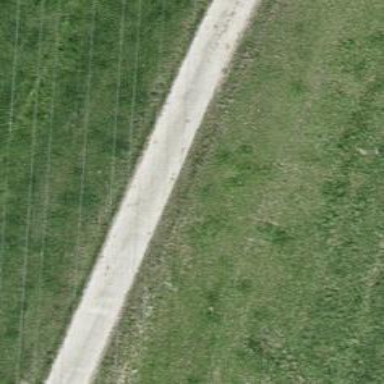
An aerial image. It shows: Asphalt track with grade1 surface.